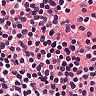
Metastatic tissue present: no